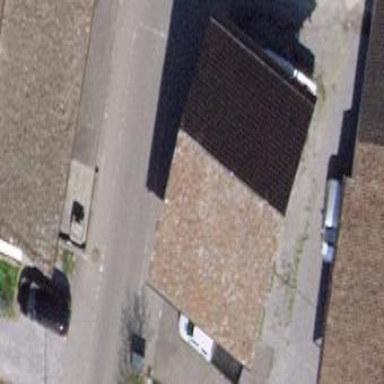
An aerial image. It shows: Gabled building with brown roof oriented across.